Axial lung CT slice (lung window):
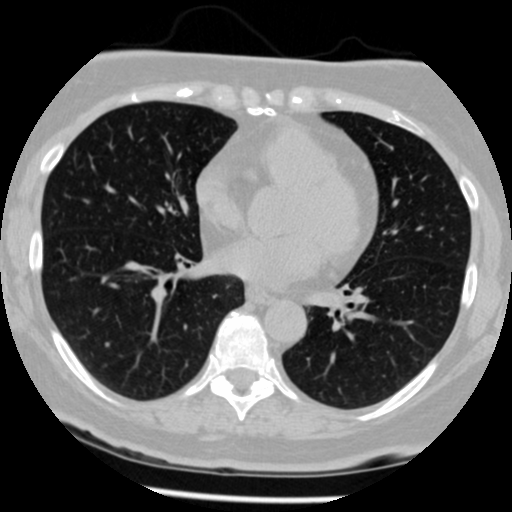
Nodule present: yes
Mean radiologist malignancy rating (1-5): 1